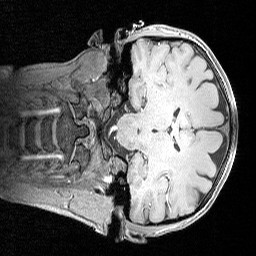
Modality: MP2RAGE
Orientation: coronal
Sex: female
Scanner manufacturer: siemens
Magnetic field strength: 3 T
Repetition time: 5 s
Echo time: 0.00292 s